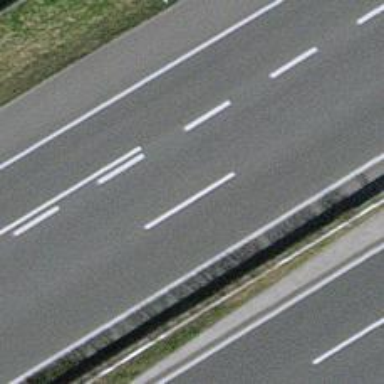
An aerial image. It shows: Motorway junction.